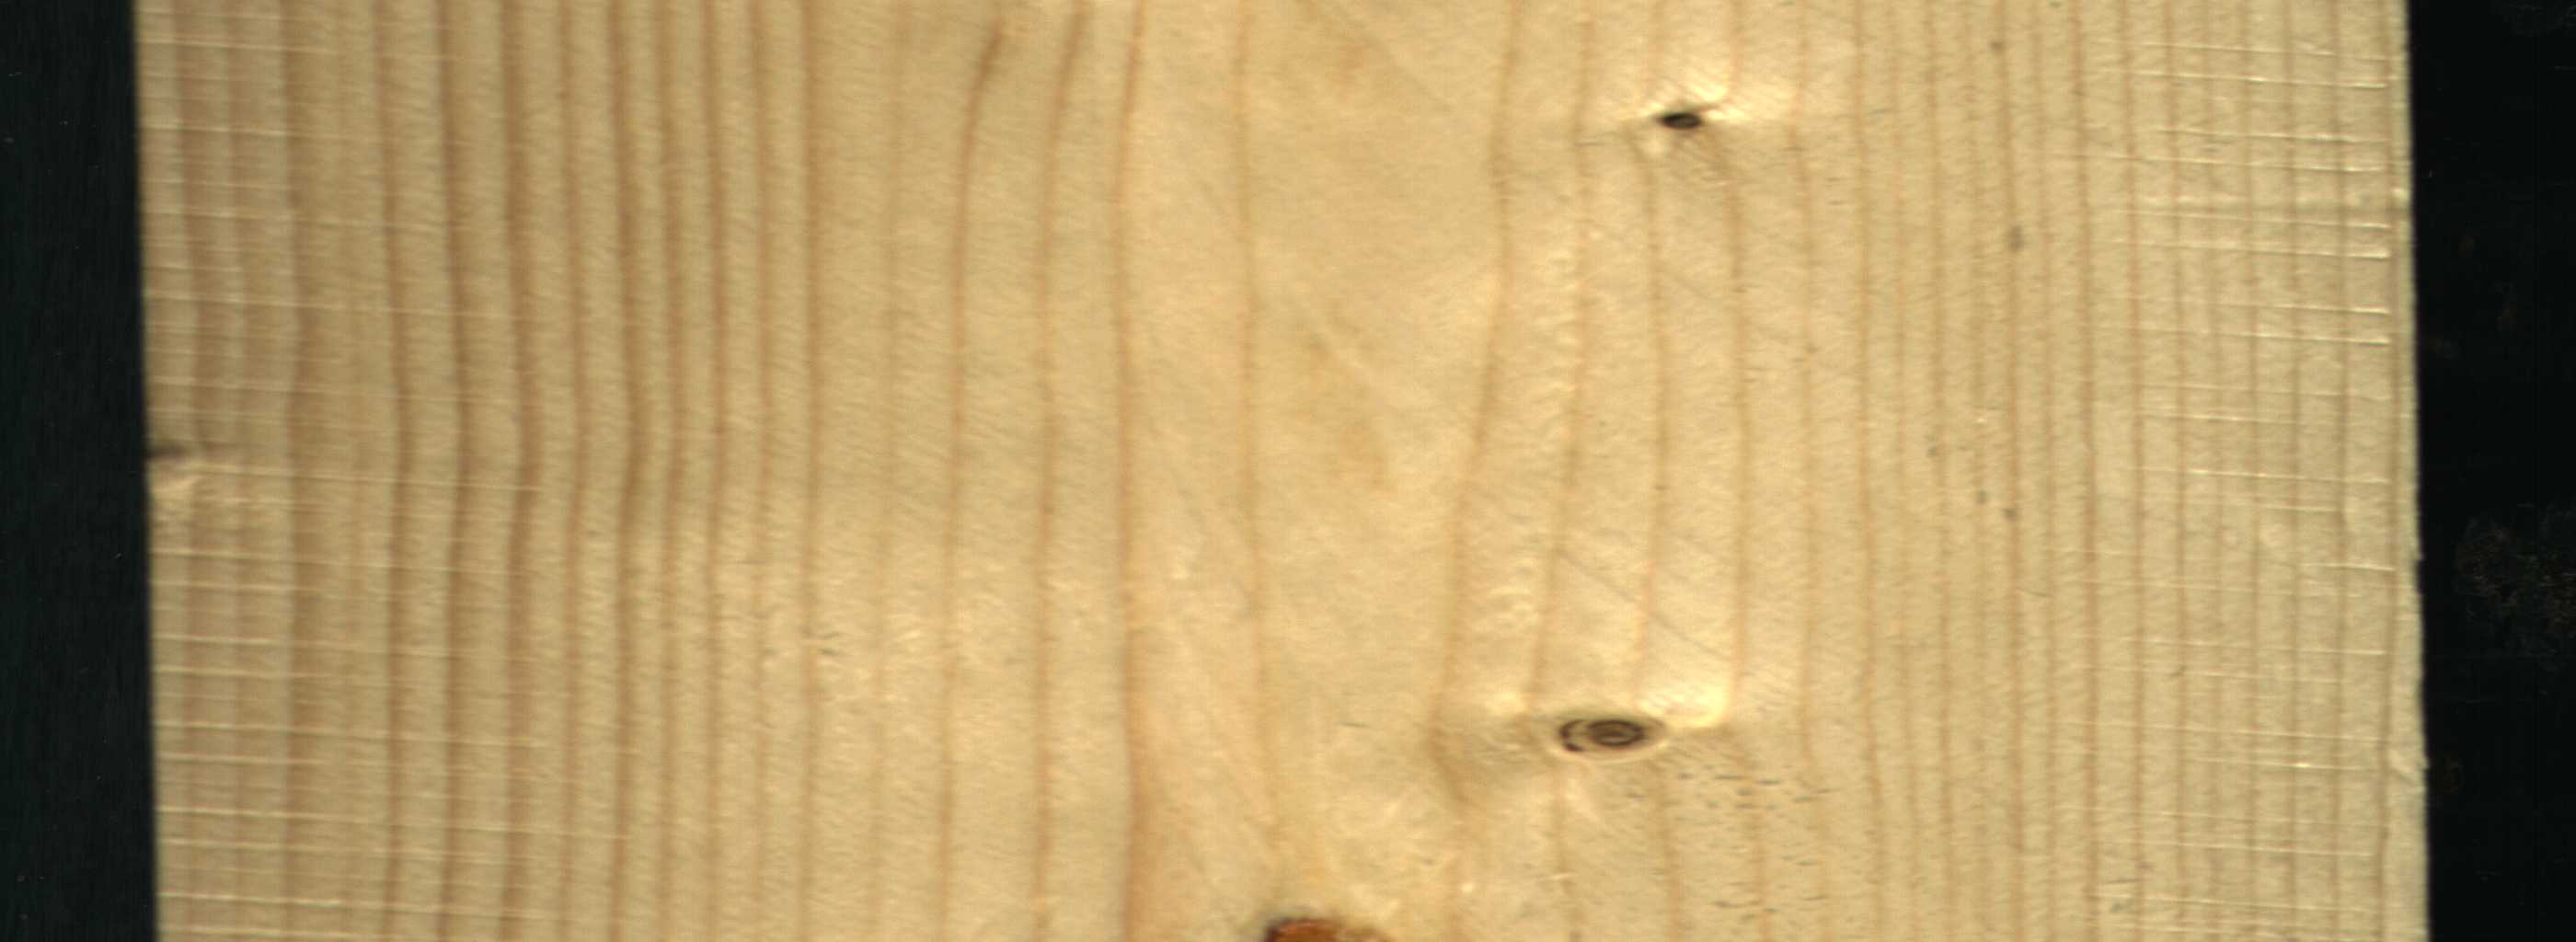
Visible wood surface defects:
resin
resin
Dead_Knot
Dead_Knot
Dead_Knot